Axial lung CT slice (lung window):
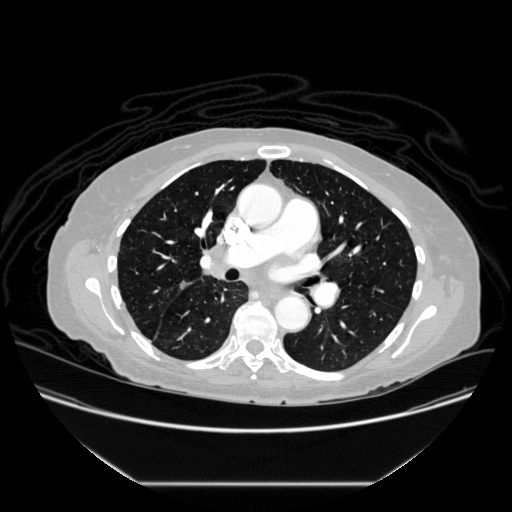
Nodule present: no